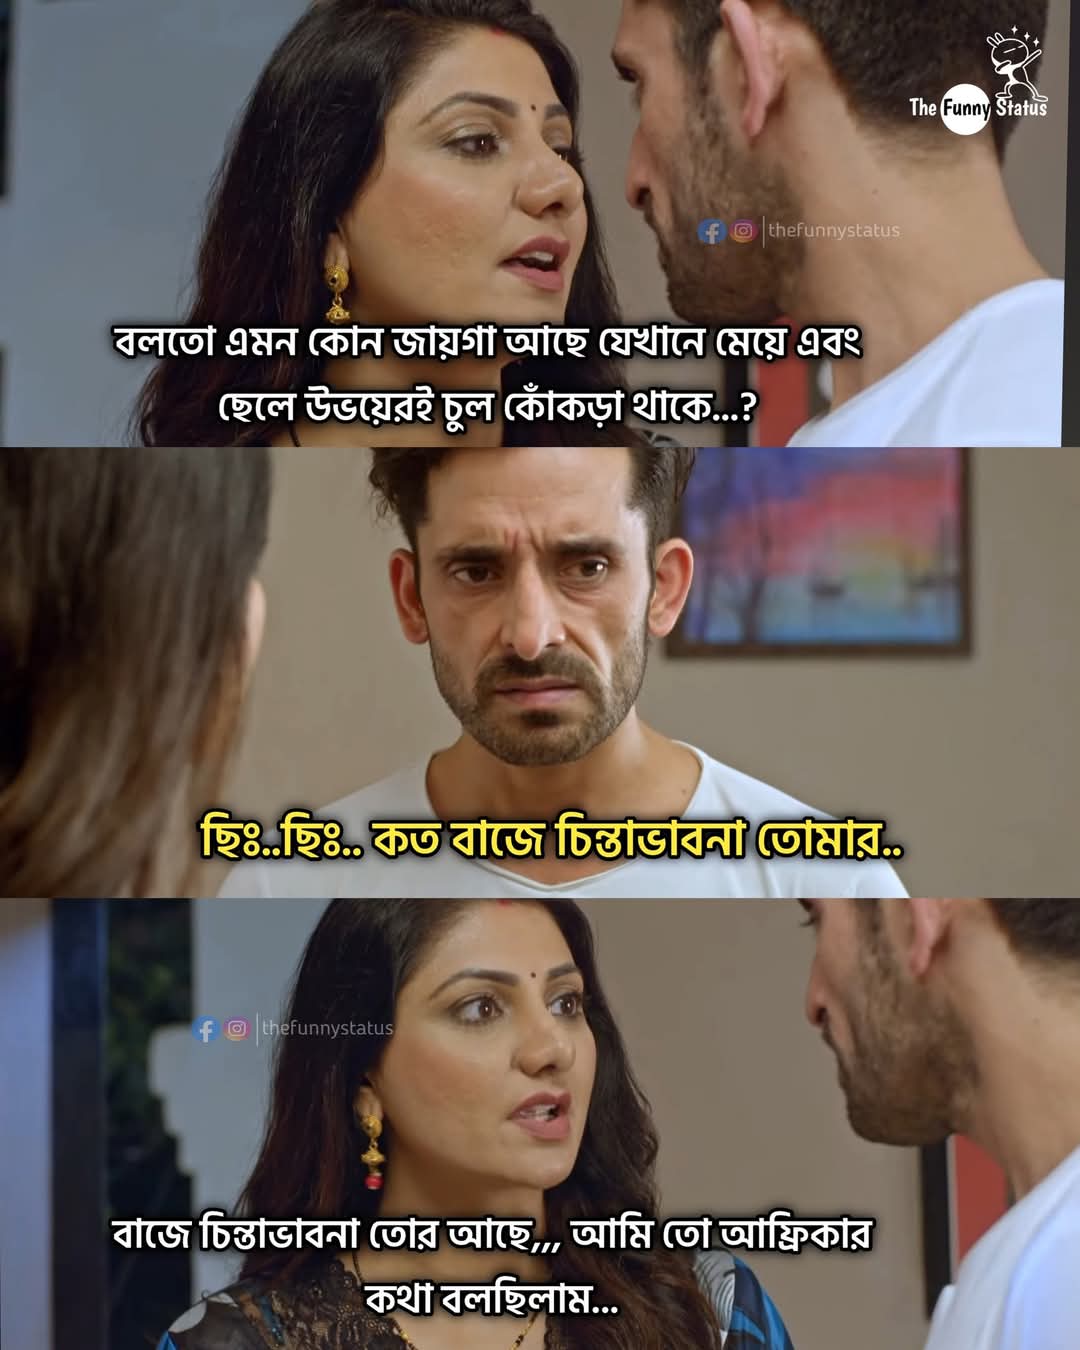
Text: বলতো এমন কোন জায়গা আছে যেখানে মেয়ে এবং ছেলে উভয়েরই চুল কোঁকড়া থাকে....?
ছিঃ..ছিঃ.. কত বাজে চিন্তাভাবনা তোমার..
বাজে চিন্তাভাবনা তোর আছে,,, আমি তো আফ্রিকার কথা বলছিলাম...
Label: Hate
Hate category: Personal Offence
Targeted group: Society